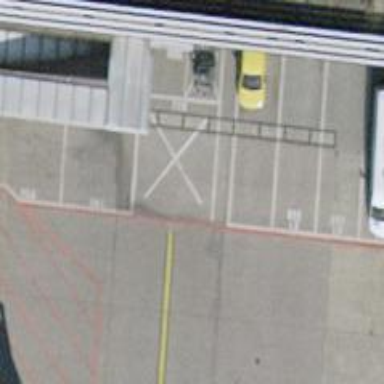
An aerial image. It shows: Airport parking position.